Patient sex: M
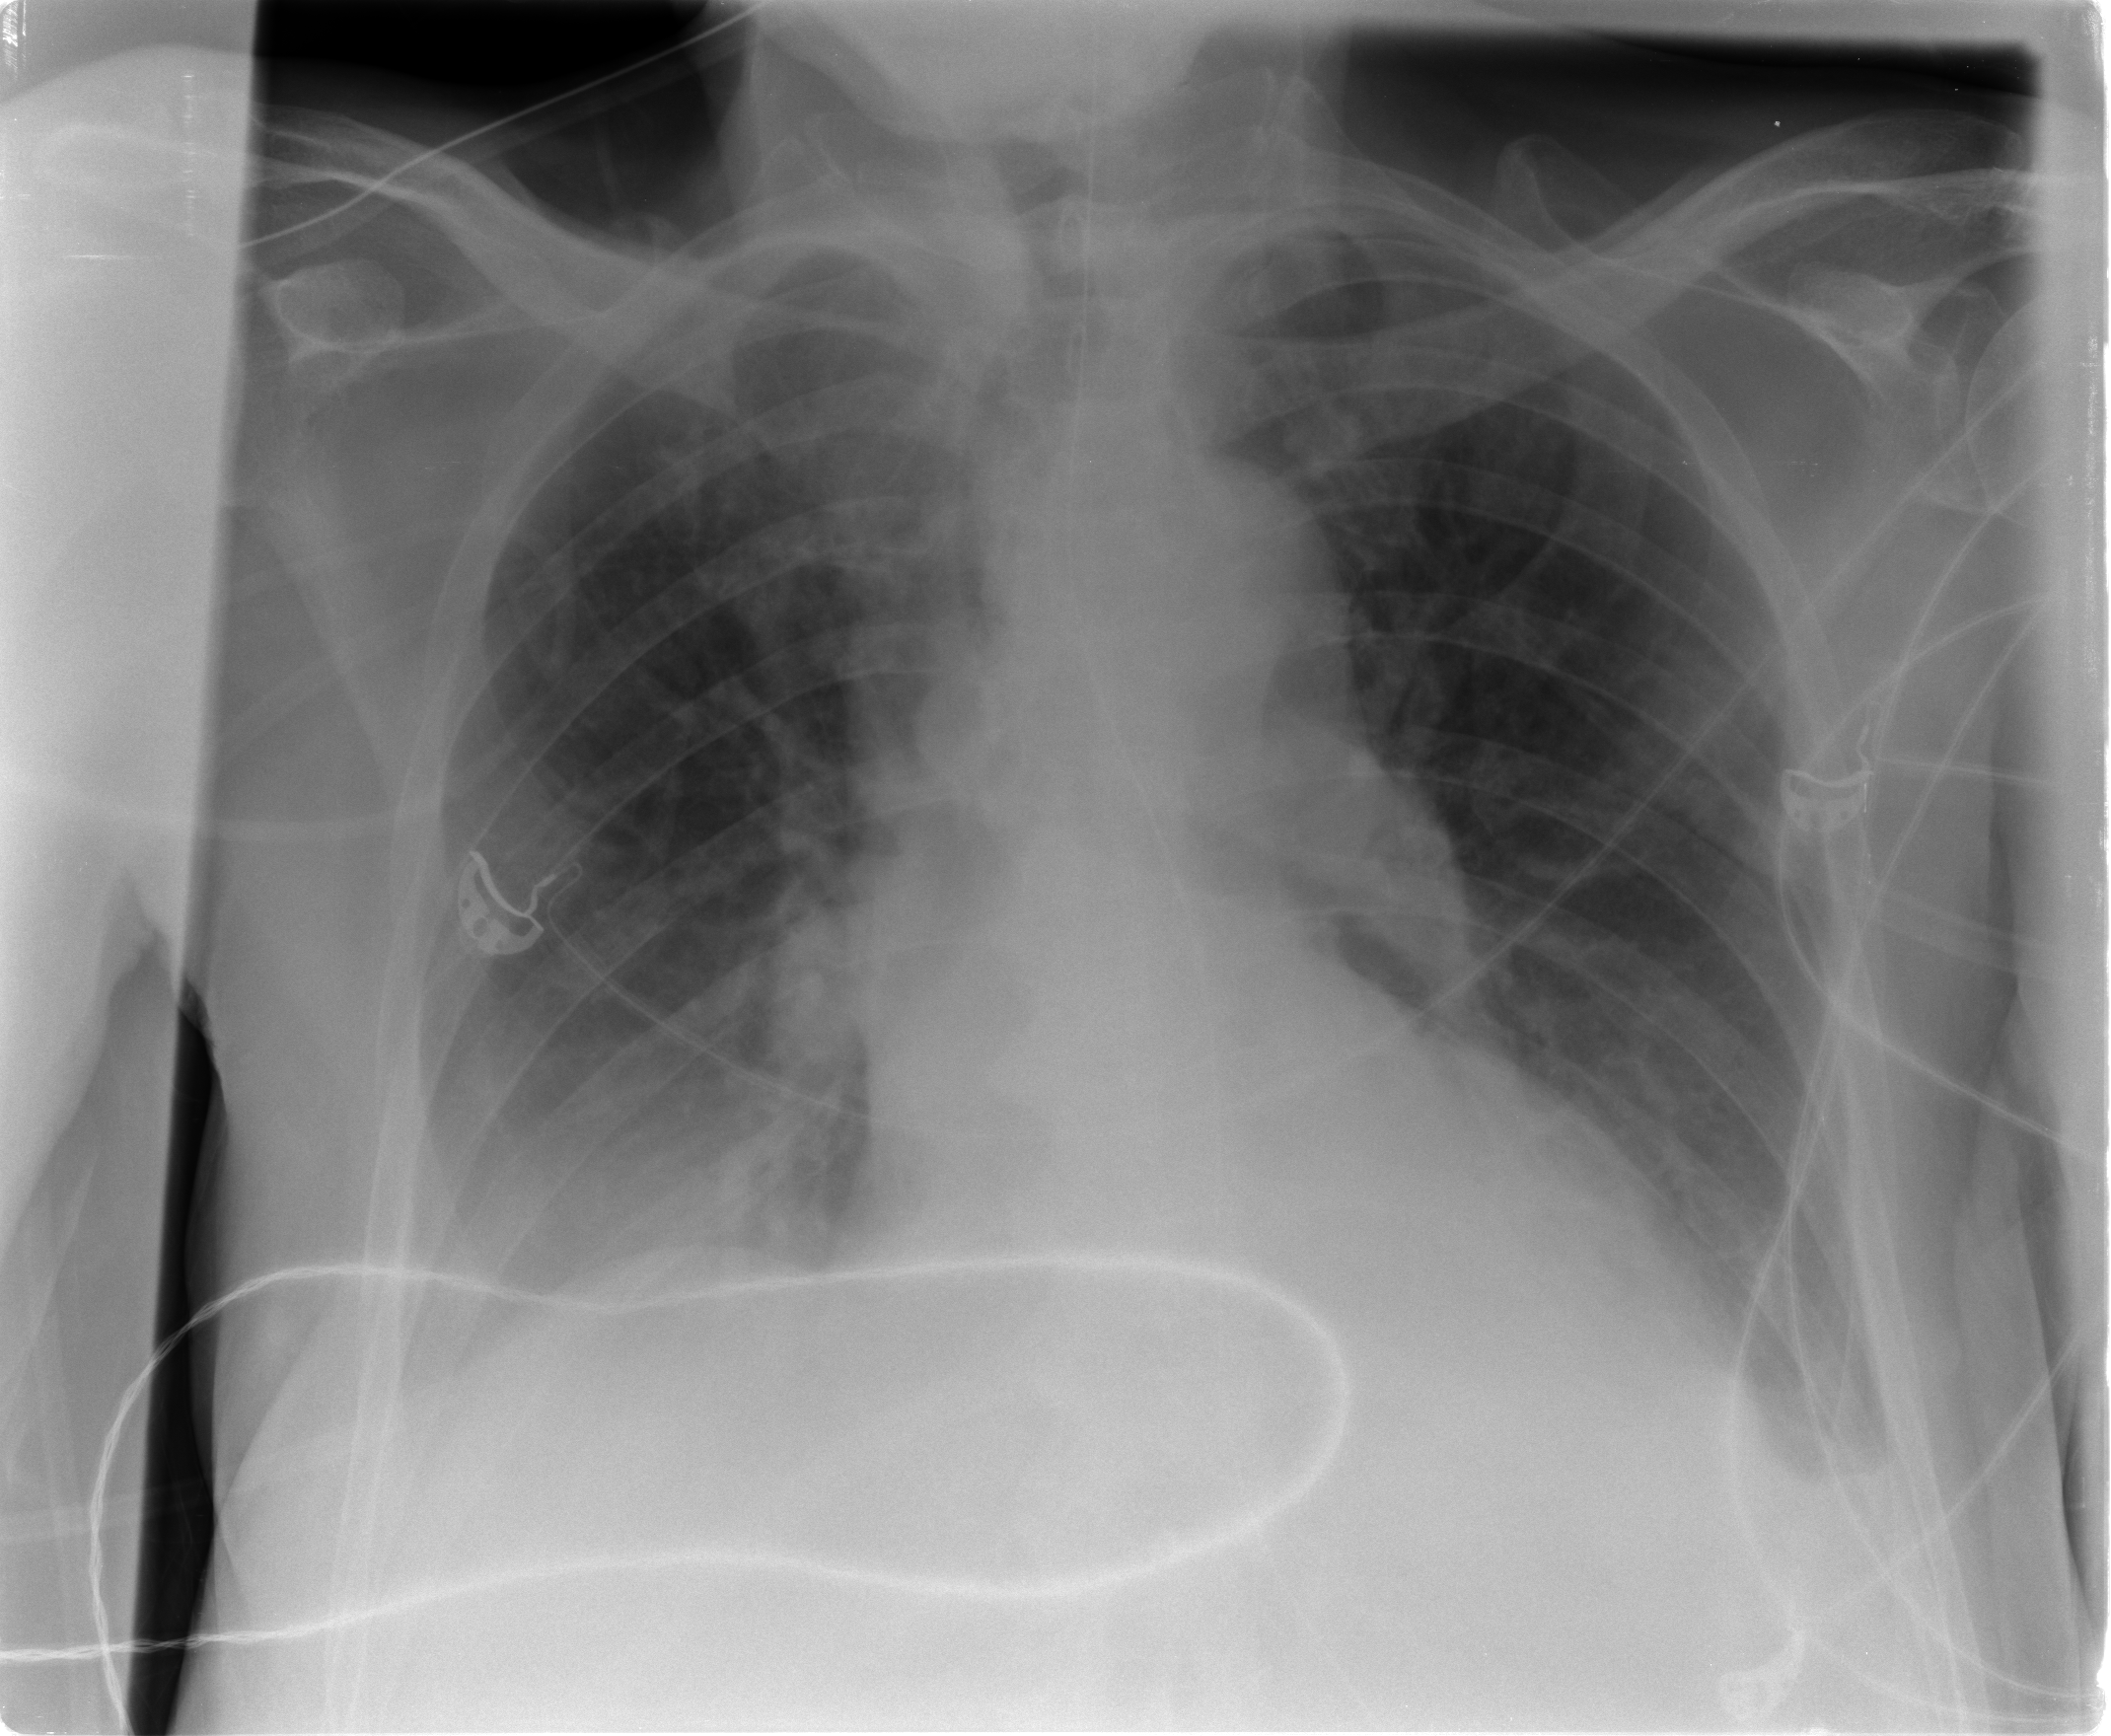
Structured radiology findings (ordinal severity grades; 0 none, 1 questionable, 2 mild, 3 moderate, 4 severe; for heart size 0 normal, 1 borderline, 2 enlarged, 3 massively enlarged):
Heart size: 0
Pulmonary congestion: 2
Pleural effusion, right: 1
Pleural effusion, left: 1
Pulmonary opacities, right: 0
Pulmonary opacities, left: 2
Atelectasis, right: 2
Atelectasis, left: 2